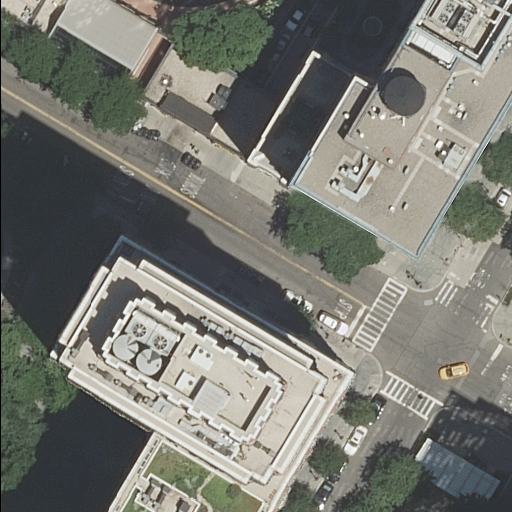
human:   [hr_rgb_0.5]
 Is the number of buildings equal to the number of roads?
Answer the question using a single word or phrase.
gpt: no

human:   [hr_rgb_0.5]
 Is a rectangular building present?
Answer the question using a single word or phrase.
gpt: yes

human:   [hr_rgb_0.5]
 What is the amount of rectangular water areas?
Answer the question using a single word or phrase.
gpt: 0

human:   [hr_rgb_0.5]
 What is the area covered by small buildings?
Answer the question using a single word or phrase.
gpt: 41m2

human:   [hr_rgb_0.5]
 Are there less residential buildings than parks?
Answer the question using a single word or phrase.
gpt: no

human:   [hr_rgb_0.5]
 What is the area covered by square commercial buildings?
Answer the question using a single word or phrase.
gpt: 0m2

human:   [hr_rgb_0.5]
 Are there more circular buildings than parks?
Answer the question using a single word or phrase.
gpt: no

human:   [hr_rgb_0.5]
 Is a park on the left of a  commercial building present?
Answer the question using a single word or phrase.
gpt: no

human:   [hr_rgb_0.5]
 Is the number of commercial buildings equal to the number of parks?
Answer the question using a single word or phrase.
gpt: no

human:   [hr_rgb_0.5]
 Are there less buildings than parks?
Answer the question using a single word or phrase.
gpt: no

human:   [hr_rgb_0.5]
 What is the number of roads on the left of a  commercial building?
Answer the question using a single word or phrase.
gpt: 0

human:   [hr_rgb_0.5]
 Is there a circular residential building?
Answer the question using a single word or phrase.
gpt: no

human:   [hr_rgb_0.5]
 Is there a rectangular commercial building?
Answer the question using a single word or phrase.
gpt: no

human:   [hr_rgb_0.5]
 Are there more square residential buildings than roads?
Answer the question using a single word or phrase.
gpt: no

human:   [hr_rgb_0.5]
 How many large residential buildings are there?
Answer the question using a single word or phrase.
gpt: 3

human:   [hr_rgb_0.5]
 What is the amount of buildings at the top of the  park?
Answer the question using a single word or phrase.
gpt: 5

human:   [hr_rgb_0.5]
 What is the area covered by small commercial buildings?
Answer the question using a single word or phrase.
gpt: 0m2

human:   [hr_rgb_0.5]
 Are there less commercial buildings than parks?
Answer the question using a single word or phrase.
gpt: yes

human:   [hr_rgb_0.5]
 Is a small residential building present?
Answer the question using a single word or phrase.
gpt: yes

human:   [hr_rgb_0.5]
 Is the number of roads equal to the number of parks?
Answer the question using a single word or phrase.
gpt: no

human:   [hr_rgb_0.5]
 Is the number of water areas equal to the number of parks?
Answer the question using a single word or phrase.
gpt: no

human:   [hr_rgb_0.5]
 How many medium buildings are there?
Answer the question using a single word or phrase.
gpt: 2

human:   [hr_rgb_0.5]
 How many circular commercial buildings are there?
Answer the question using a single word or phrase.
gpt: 0

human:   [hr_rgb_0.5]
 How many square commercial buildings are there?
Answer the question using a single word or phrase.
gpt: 0

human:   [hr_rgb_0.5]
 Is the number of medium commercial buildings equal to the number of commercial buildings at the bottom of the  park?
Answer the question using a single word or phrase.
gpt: yes

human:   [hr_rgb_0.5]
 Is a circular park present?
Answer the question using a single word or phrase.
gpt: no

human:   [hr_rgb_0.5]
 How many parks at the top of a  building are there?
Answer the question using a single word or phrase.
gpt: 0

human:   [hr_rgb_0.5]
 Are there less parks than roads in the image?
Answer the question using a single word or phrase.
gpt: yes

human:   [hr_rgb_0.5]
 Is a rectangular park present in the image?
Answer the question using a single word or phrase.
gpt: no

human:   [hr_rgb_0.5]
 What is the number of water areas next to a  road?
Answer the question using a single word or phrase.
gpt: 0

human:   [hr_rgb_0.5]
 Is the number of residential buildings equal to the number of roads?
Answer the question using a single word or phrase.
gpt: no

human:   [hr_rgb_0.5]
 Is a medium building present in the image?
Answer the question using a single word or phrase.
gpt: yes

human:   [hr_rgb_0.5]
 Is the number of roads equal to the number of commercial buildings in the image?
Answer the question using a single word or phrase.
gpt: no

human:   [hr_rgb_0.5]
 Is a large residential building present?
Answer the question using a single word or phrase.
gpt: yes

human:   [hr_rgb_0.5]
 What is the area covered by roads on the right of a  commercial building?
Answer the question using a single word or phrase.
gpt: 0m2

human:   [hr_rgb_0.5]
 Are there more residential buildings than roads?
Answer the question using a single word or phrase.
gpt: no